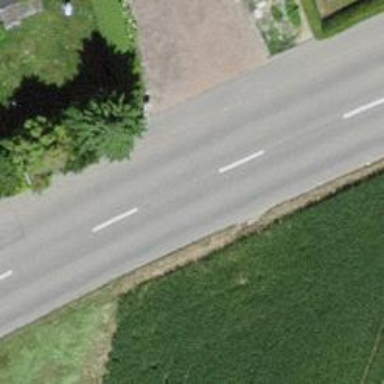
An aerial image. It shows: Tertiary road with asphalt surface and sidewalk on the left.